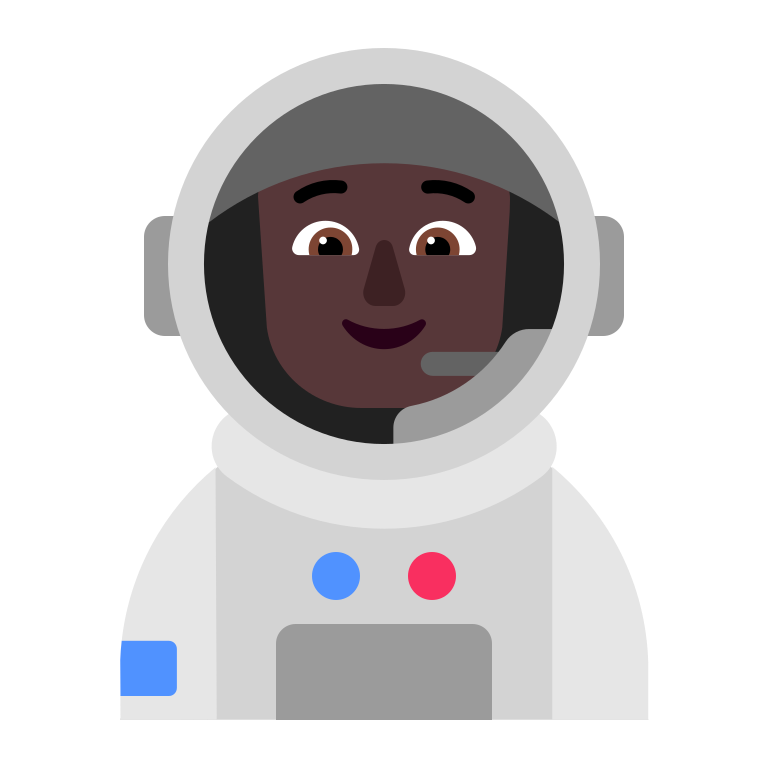
astronaut flat dark